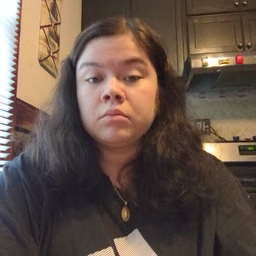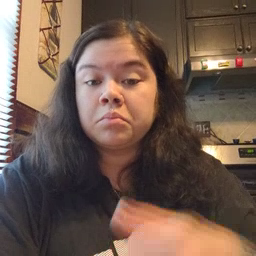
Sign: puzzle